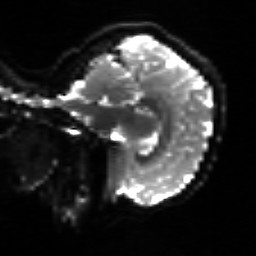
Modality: sbref
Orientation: sagittal
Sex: female
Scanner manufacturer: siemens
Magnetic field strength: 3 T
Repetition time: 5 s
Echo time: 0.071 s